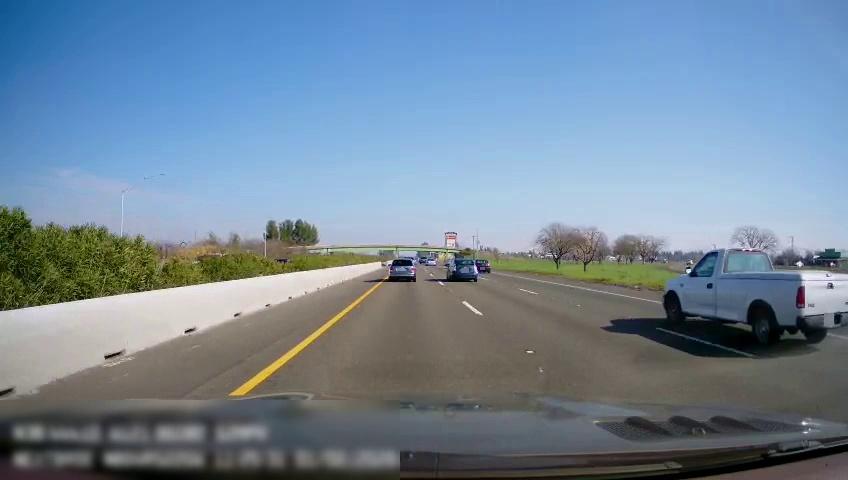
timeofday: Day
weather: Sunny
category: Drivable Space
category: Vehicles | SUV
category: Vehicles | Car
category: Vehicles | Truck
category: Vehicles | SUV
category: Vehicles | SUV
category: Vehicles | SUV
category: Vehicles | Car
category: Vehicles | Car
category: Lanes | Current Lane
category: Lanes | Current Lane
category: Lanes | Alternate Lane
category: Lanes | Alternate Lane